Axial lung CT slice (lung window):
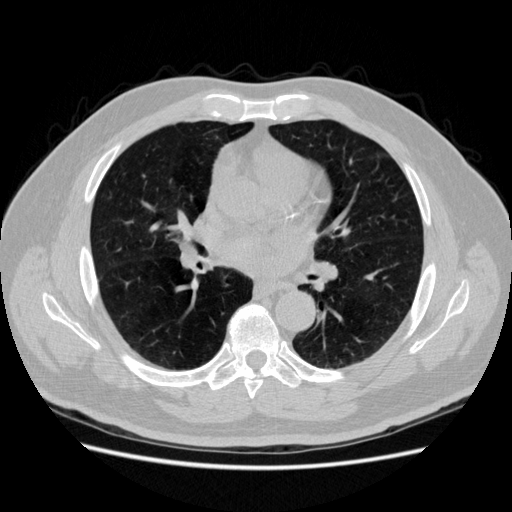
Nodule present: no